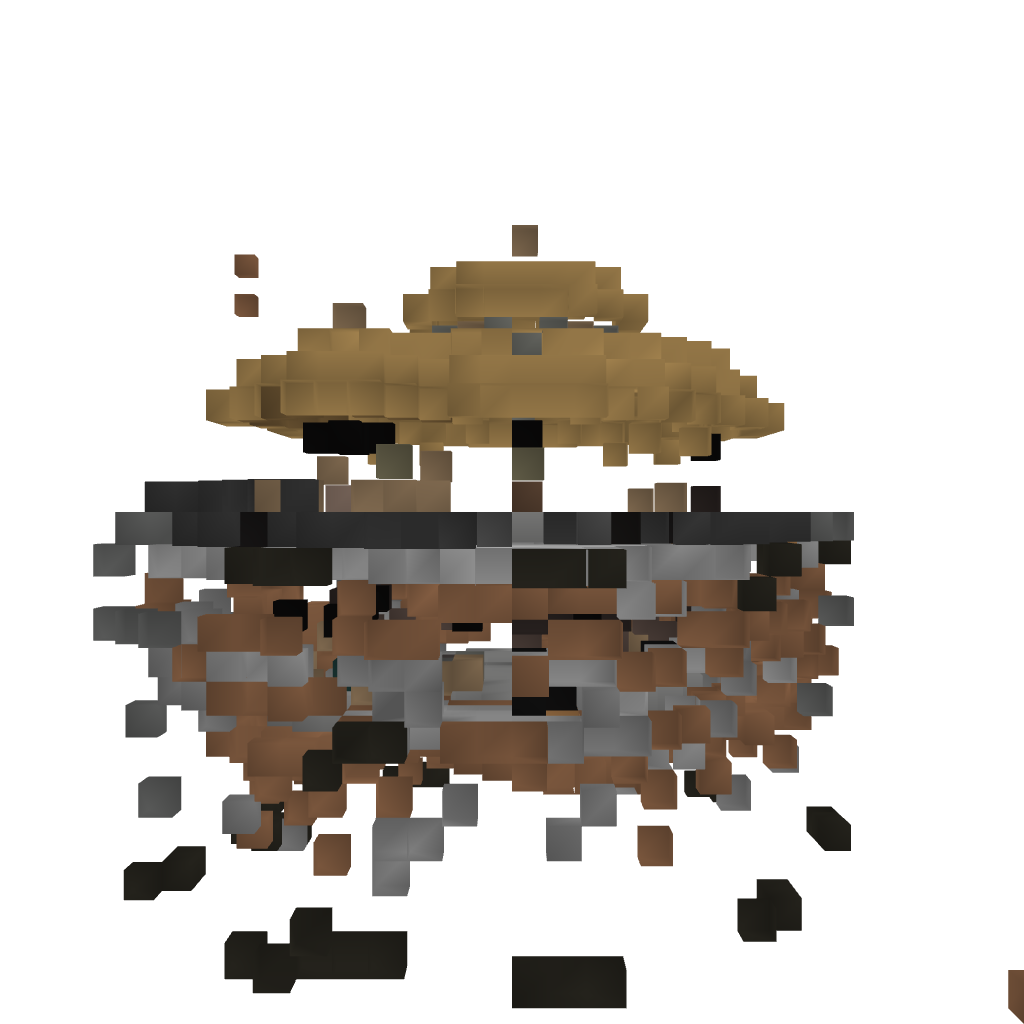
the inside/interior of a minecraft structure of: Floating Island Jungle House